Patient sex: F
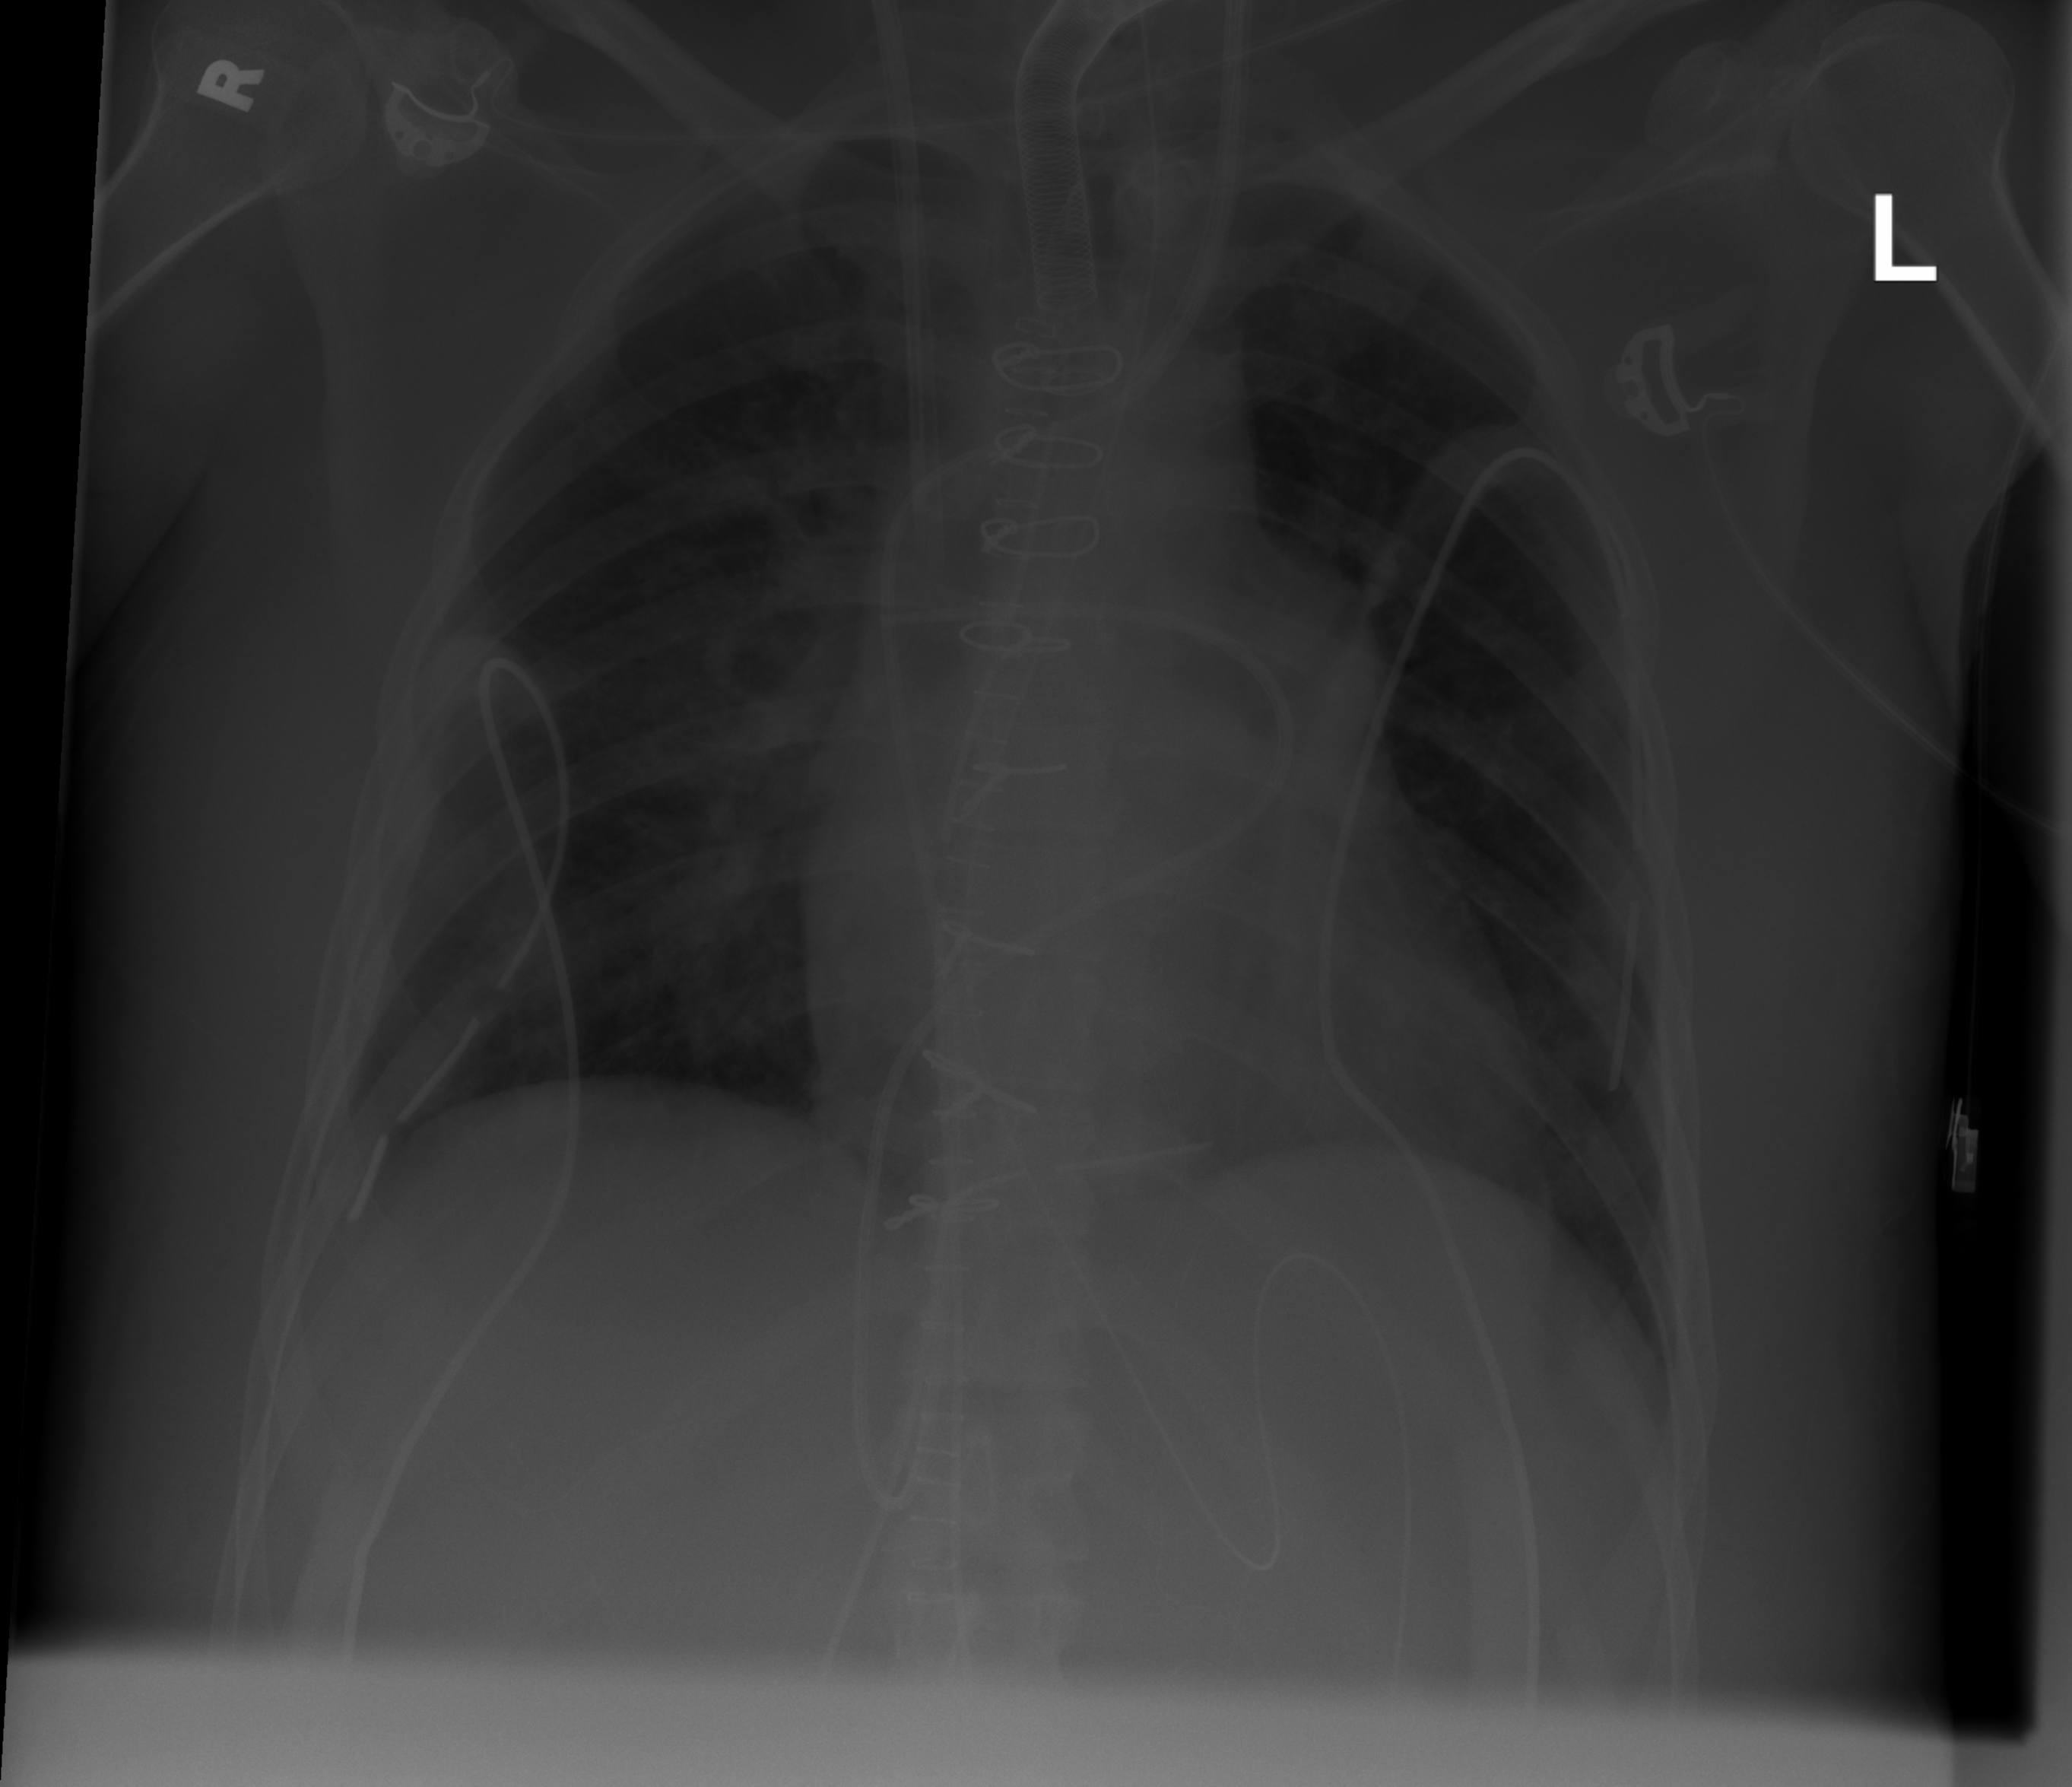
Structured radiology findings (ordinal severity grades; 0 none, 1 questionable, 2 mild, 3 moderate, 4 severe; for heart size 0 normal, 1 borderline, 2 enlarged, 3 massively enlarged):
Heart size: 0
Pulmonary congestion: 0
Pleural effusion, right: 0
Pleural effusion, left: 0
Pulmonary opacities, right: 2
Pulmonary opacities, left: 0
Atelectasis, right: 2
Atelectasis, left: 0